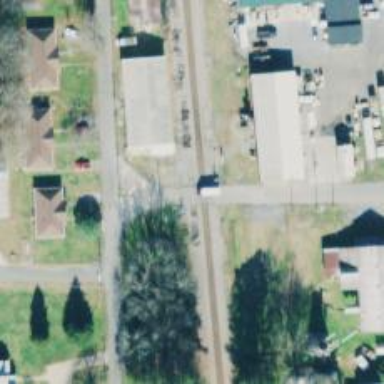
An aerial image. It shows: Level crossing with lights at railway intersection.